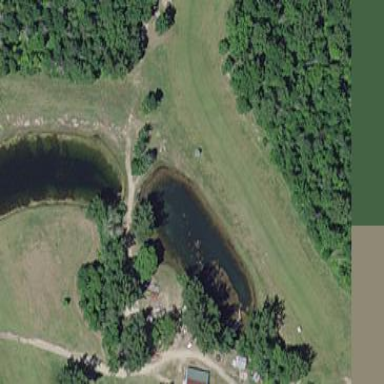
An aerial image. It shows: Picturesque pond acting as water hazard on golf course.